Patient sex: M
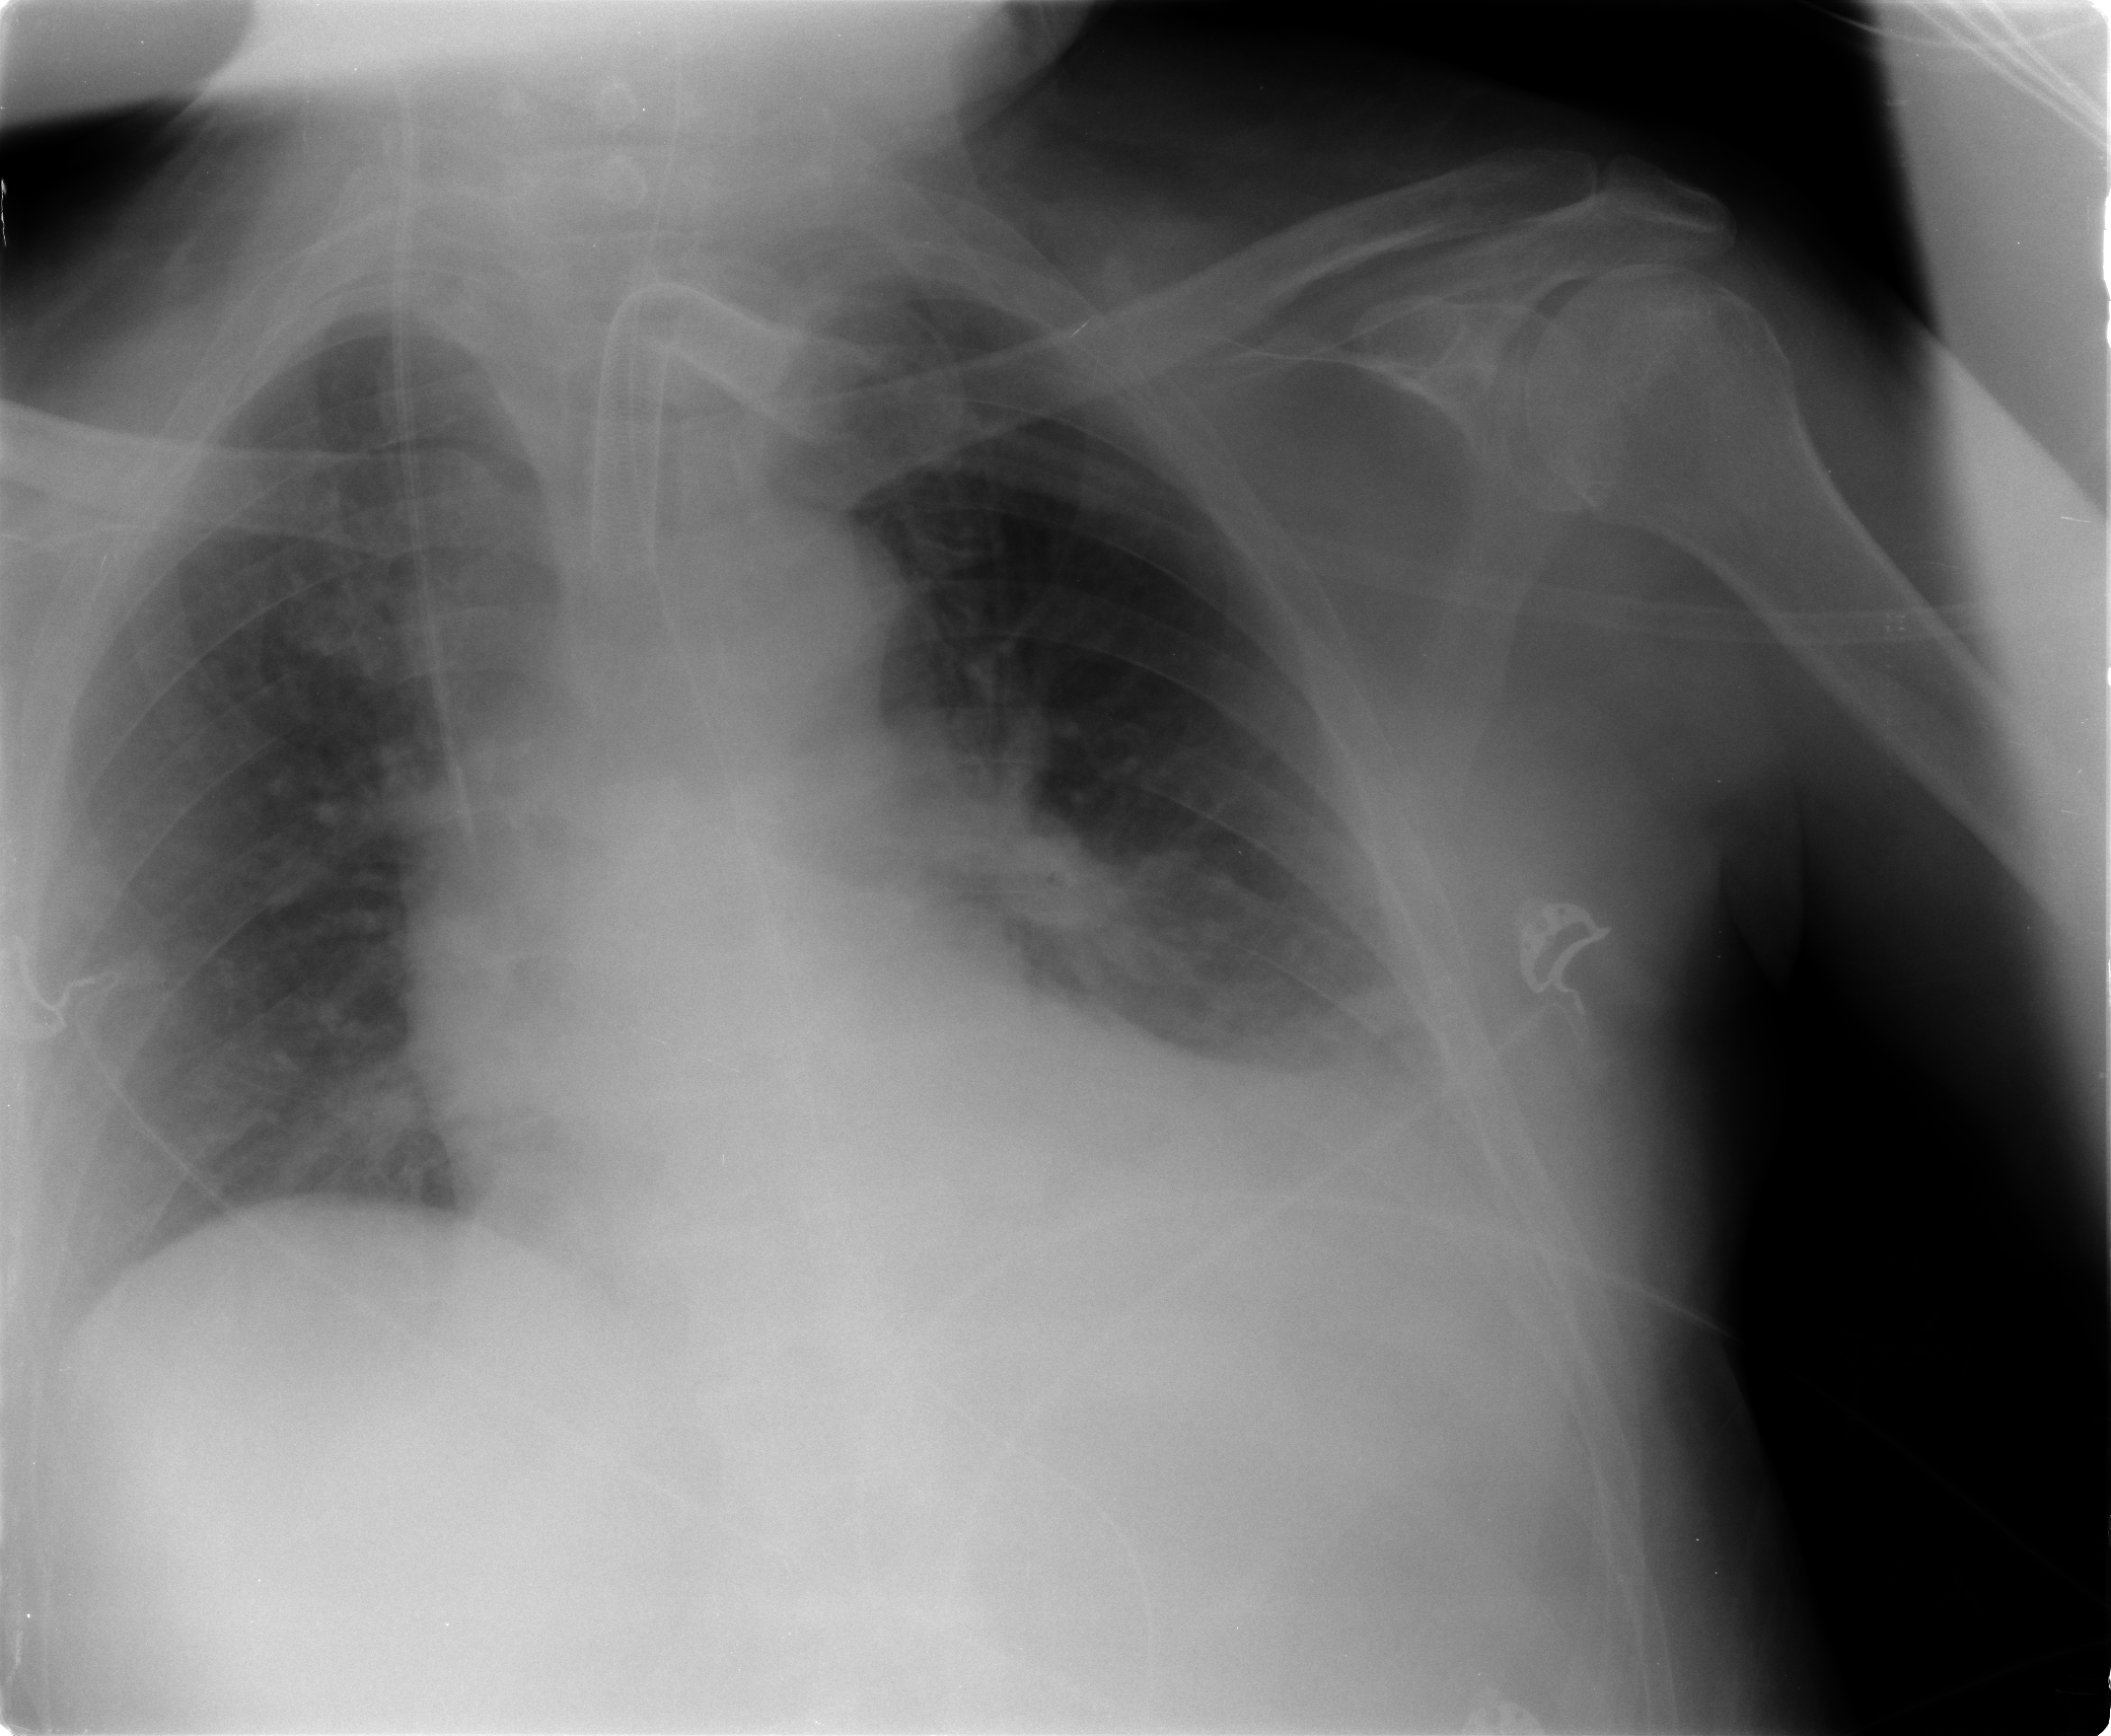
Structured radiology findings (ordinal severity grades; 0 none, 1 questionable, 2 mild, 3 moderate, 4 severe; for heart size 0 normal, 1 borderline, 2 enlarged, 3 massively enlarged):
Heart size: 2
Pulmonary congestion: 2
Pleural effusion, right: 0
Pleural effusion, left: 2
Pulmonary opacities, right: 0
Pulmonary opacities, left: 0
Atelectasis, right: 2
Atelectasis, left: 2